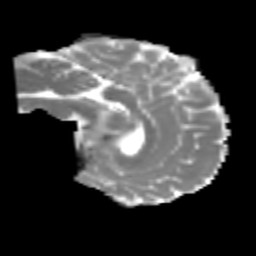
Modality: MD
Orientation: sagittal
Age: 29
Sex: male
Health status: healthy